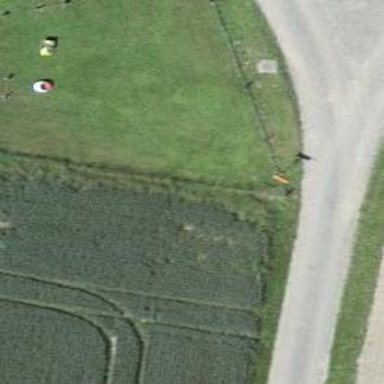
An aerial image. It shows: Aerial marker.